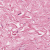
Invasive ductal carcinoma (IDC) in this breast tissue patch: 0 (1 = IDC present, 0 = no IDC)